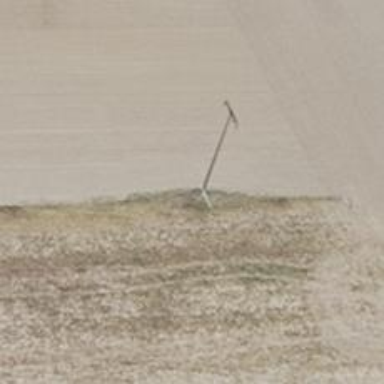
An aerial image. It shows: Minor power line with three cables.